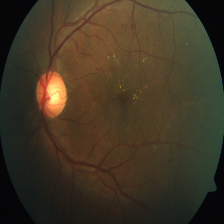
Diabetic retinopathy grade: Severe